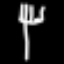
Label: fork